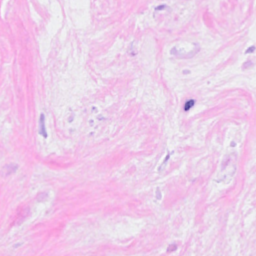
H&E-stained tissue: Breast